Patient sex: M
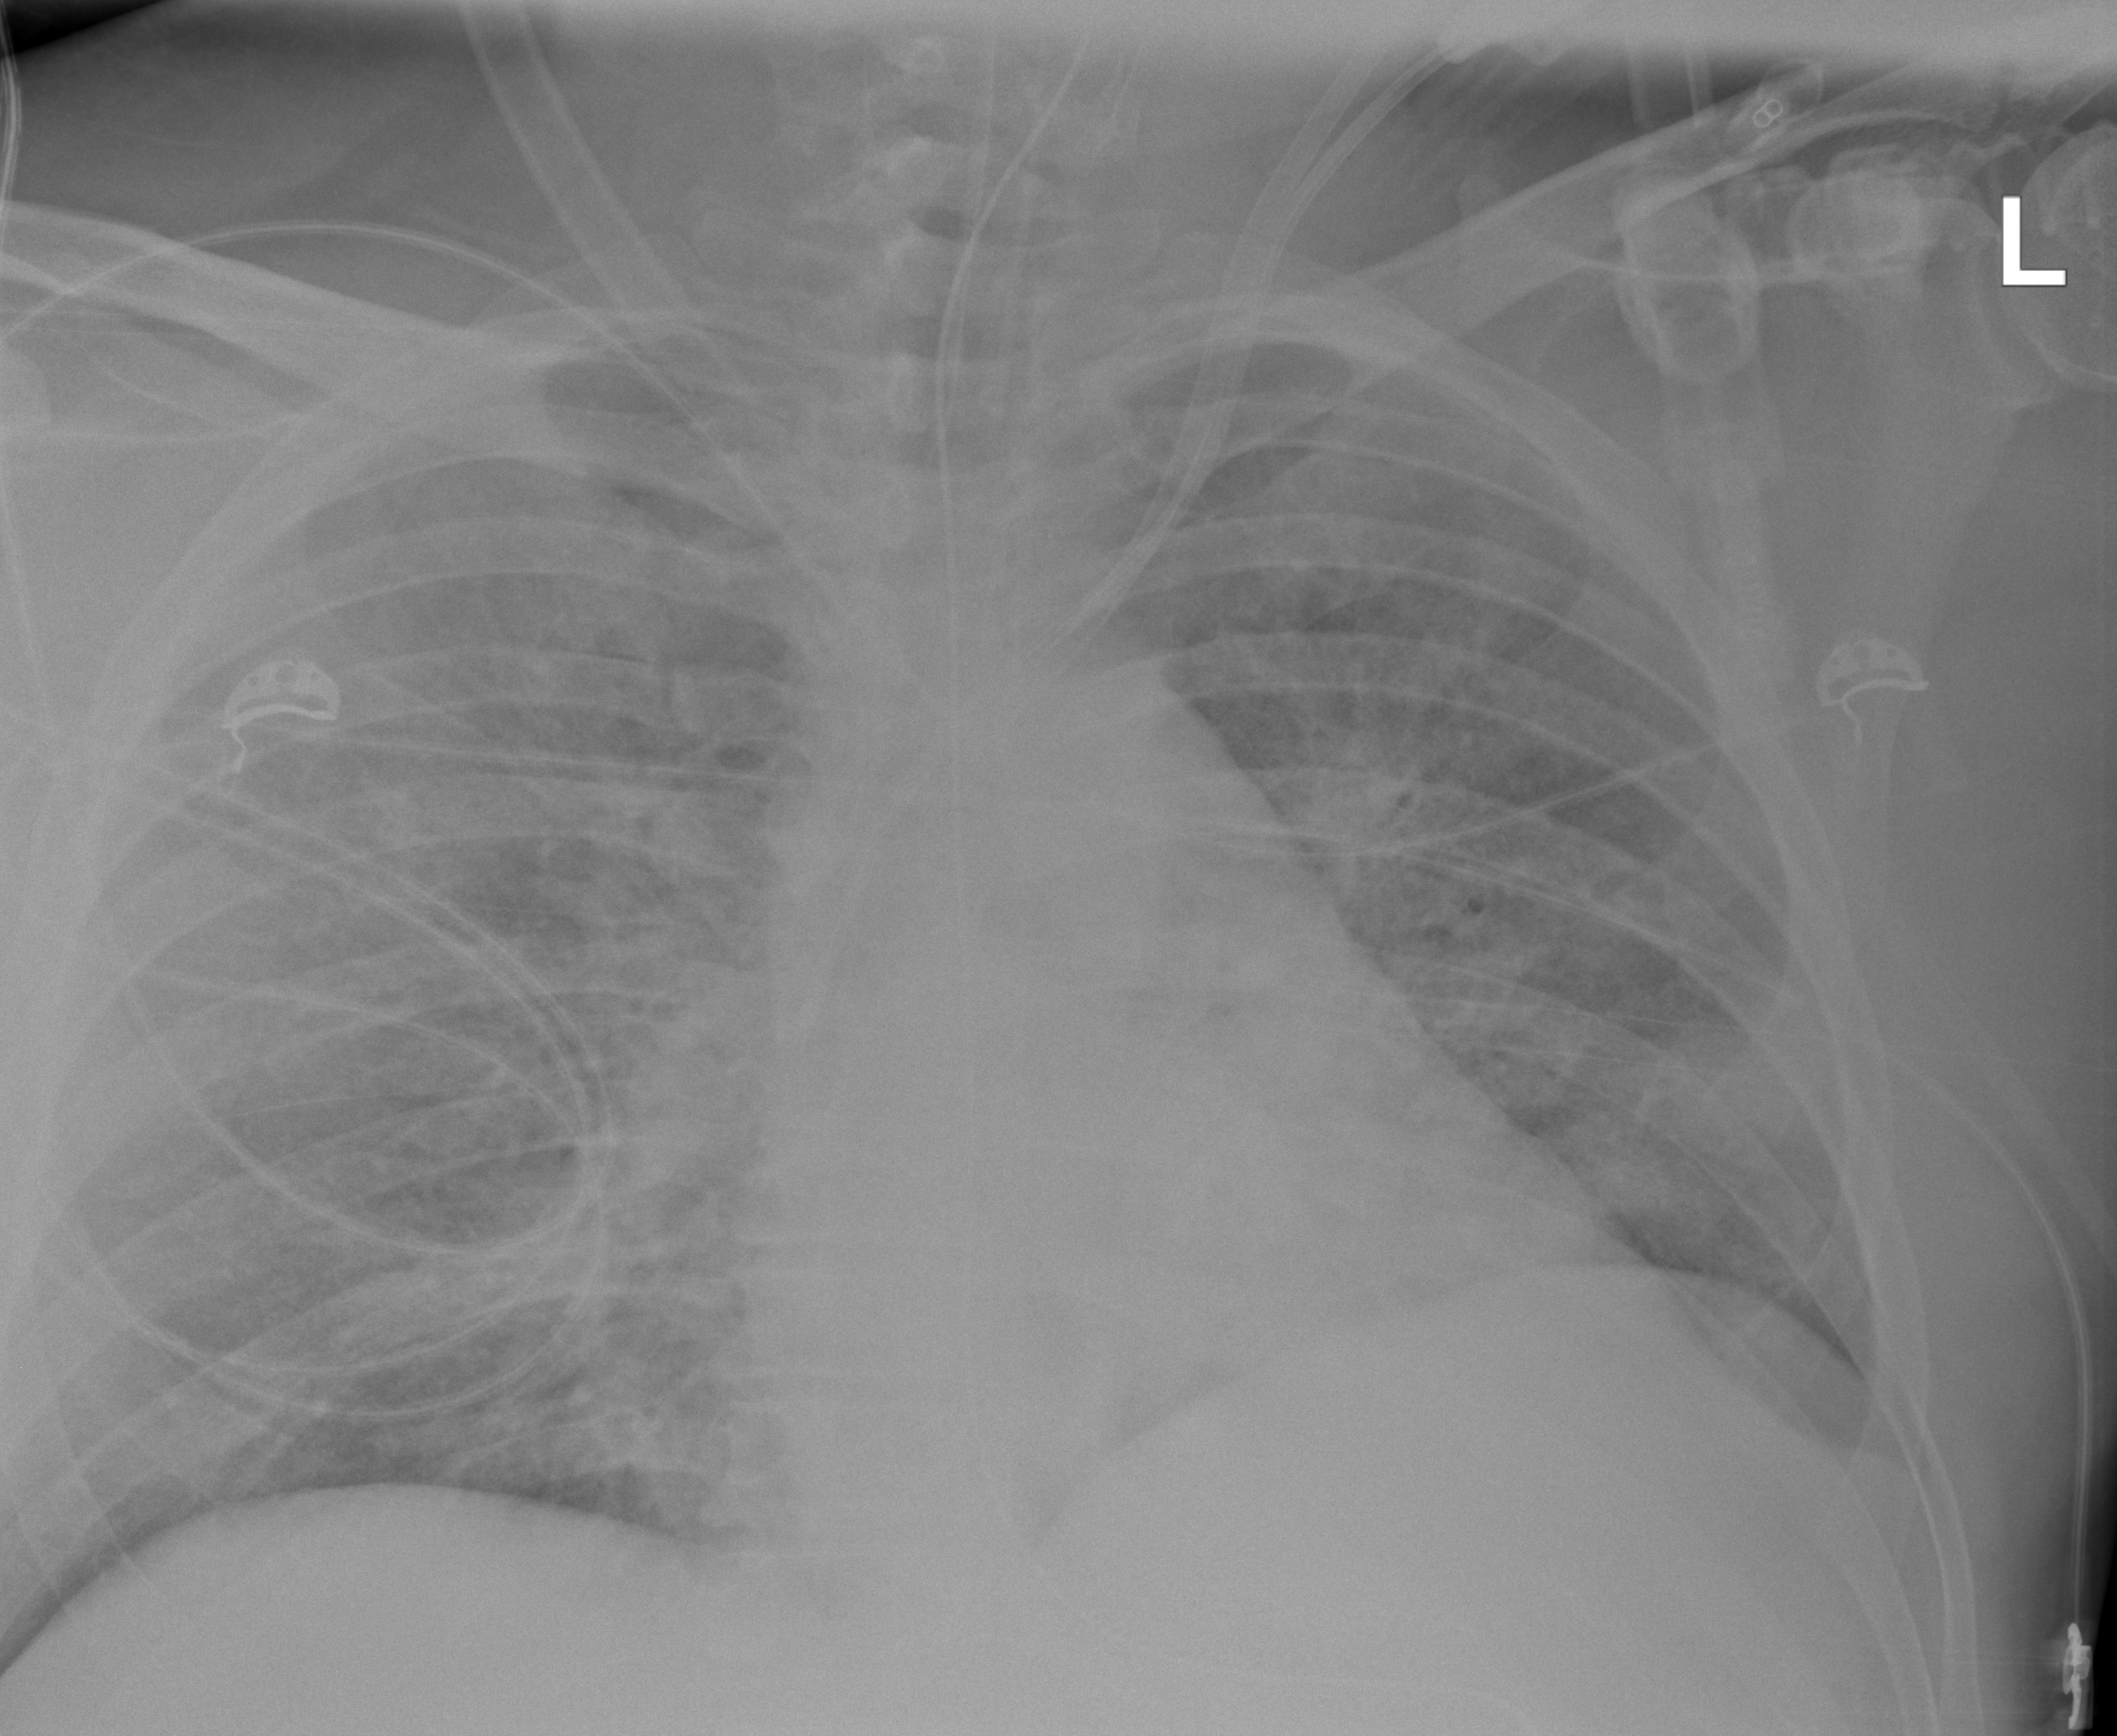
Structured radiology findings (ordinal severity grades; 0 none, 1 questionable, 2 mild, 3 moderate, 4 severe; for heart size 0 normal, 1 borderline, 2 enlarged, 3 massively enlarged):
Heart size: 0
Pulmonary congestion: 3
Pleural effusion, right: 0
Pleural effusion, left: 0
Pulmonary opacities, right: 2
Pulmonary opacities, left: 2
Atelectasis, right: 1
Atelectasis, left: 1